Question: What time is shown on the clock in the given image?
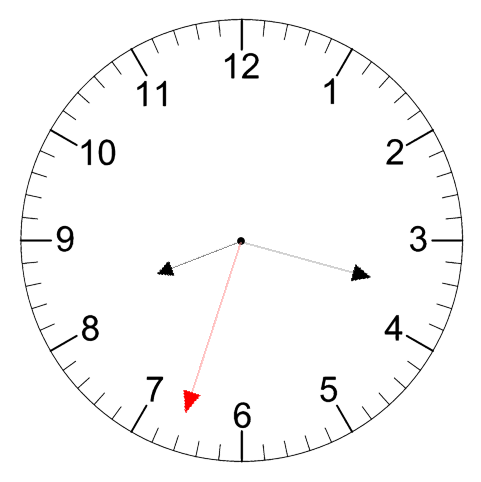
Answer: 08:17:33